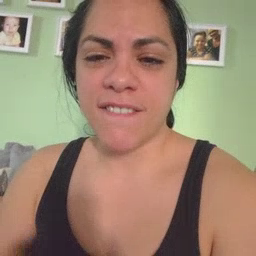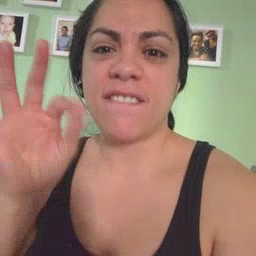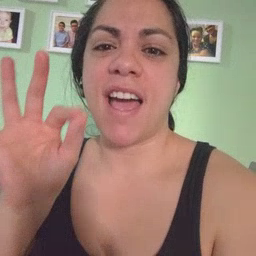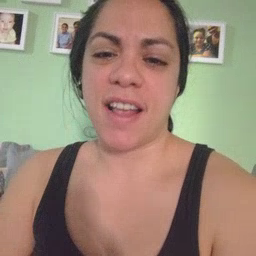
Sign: find